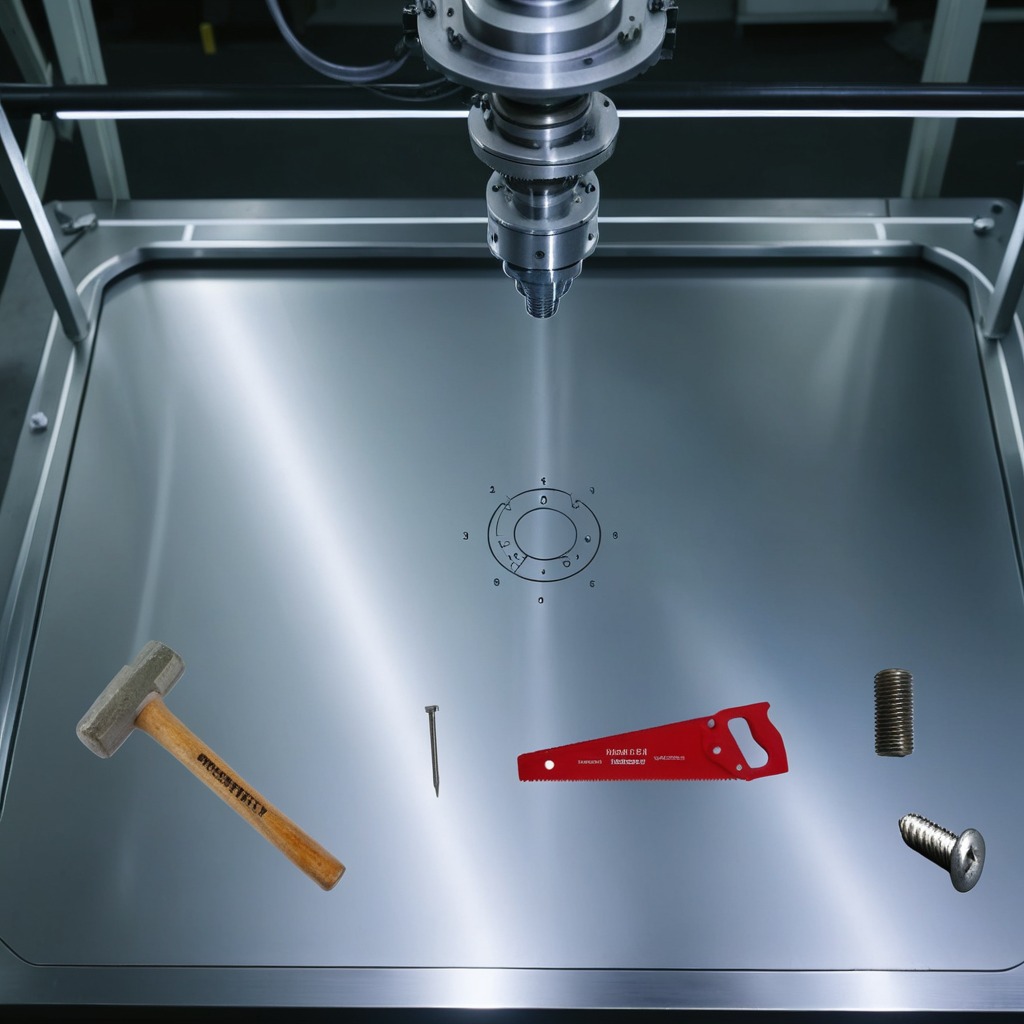
A hammer, an iron nail, a metal machine screw, a coiled metal spring, and a handheld metal saw are lying on the metal table in a machine shop under fluorescent lights.